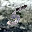
Label: 5